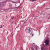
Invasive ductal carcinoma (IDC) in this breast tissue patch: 0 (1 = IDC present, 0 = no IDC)